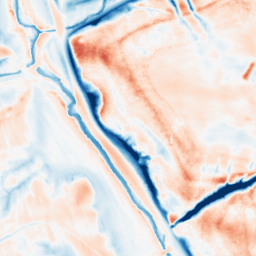
Category: multiscale
Decomposition family: dog_multiscale
Decomposition parameters: sigma_ratio: 1.6
n_scales: 6
base_sigma: 0.5
Upsampling method: sinc_blackman
Upsampling parameters: scale: 2
kernel_size: 8
Upsampling scale: 2